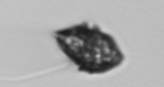
Label: Kryptoperidinium_triquetrum